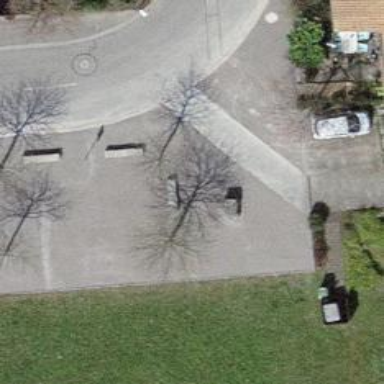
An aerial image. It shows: Bench.